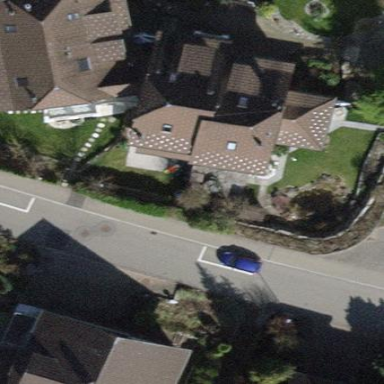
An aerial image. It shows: Simple house.